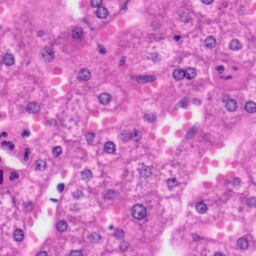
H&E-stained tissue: Liver